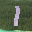
Label: 1